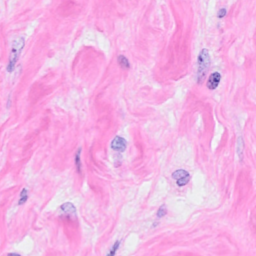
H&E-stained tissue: Breast